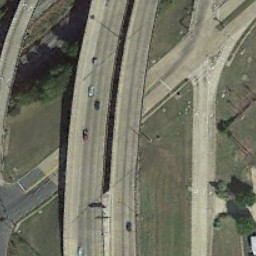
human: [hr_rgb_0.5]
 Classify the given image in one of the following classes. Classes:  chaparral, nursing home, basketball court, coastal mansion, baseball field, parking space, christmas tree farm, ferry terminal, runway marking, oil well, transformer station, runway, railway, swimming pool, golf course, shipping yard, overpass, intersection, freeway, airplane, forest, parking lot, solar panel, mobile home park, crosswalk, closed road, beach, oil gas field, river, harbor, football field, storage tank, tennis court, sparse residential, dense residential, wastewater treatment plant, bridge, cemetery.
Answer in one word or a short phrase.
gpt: overpass